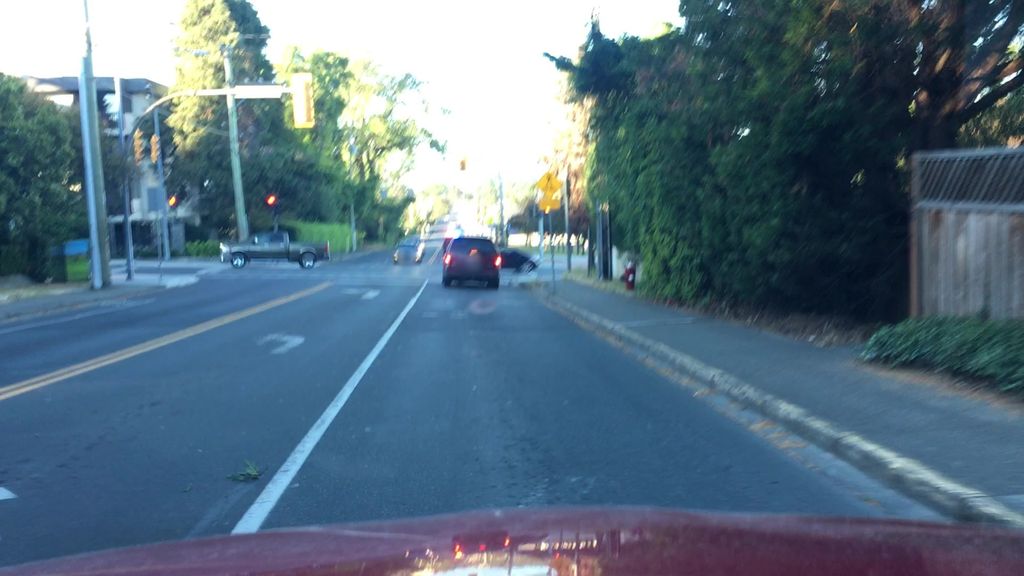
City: victoria